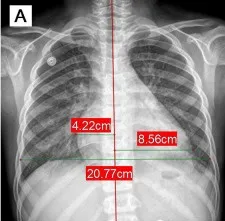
(A) Chest x-ray showed significant cardiomegaly.
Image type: radiology (x_ray)